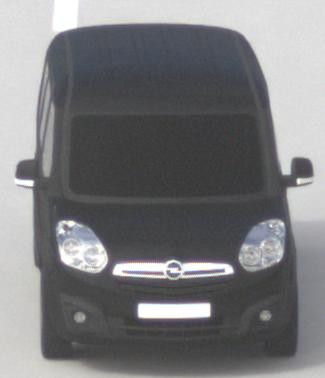
Make: Opel
Model: Combo Combi L1H1 1.4
Detailed model: Combo (D) Combi
Model produced from: 2012/01
Model produced until: 2013/11
Doors: 5
Color: black
Road condition: dry road
Daytime: midday
Contrast: medium contrast